Question: I have a list, it captured moving finger, and you can delete an item by sliding your finger
if the image is not loaded in my container, with ImageView.setImage(), the container moves correctly.
However, if I loaded one image the container moves slowler.
Why is this happening?
Attach images below.
1.moves correctly

1. not moves correctly always moves the container from left to rigth
Why is it?
Thanks.
i reduced bitmap to 150 kb and continue equal.
leave my code
'''
objelementos.lnyDatosCliente.setOnTouchListener(new OnTouchListener() {
@Override
public boolean onTouch(View v, final MotionEvent event) {
final CCliente objcCCliente = lstLista.get(objelementos.posicion);
CAnimaciones objAnmanim = new CAnimaciones();
Display pantalla = afrmGstionClientes.getActivity().getWindowManager().getDefaultDisplay();
final int ancho = pantalla.getWidth();
switch ( event.getAction()) {
case MotionEvent.ACTION_DOWN:
fdYPrimeroPulsado = event.getRawY();
fdXPulsadoInicio = event.getRawX();
fdXUltimaPulsado = event.getRawX();
iTamanioLnyPulsado =0;
break;
case MotionEvent.ACTION_MOVE:
float fdXPulsado = event.getRawX();
float fdXMovimiento = fdXPulsado- fdXUltimaPulsado;
objelementos.lnyDatosCliente.setVisibility(4);
objelementos.lnyDatosClienteToMove.setVisibility(0);
objelementos.lnyDatosClienteToMove.setX(fdXMovimiento);
iTamanioLnyPulsado =1;
break;
case MotionEvent.ACTION_UP: case MotionEvent.ACTION_CANCEL:
float fdXPulsad = event.getRawX();
float xmov =fdXPulsad- fdXUltimaPulsado;
fdYUltimoPulsado = event.getRawY();
int difx = (int)fdXPulsad- (int)fdXPulsadoInicio;
if (difx>120){
ObjectAnimator animaciion = objAnmanim.CrearAnimacion(objelementos.lnyDatosClienteToMove, xmov, ancho+10, "x", 85);//(xFin-20, ancho+10, 200) ;
animaciion.start();
new Handler().postDelayed(new Runnable() {
public void run() {
float num = objcCCliente.getposicionXInicio();
AlertDialog.Builder builder = new AlertDialog.Builder(
getContext());
builder.setIcon(R.drawable.ic_launcher);
builder.setTitle("!AVISO!");
builder.setMessage("?Estas seguro de eliminar el cliente?")
.setPositiveButton("Si", new DialogInterface.OnClickListener() {
public void onClick(DialogInterface dialog, int id) {
CustomAdapterListadoClientes.this.lstLista.remove(objelementos.posicion);
CustomAdapterListadoClientes.this.notifyDataSetChanged();
dialog.dismiss();
}
})
.setNegativeButton("No", new DialogInterface.OnClickListener() {
public void onClick(DialogInterface dialog, int id) {
vol(ancho-10, objelementos.lnyDatosCliente.getX(), objelementos.lnyDatosClienteToMove, 180, objelementos.lnyDatosCliente);
dialog.dismiss();
}
});
AlertDialog dialog = builder.create();
dialog.show();
}
}, animaciion.getDuration());
}else{
if (iTamanioLnyPulsado==0){
float dify = fdYPrimeroPulsado -fdYUltimoPulsado;
if (dify<0){
dify*=-1;
}
if (dify<10){
float fddondeesta = objelementos.lnyDatosCliente.getY();
ObjectAnimator animaciion = objAnmanim.CrearAnimacion(objelementos.lnyDatosCliente, fddondeesta-1, fddondeesta, "x",50);
animaciion.start();
Cnavegar objNavegar = new Cnavegar();
AfrmHigthModificationCliente afrmModificacion = new AfrmHigthModificationCliente(true, objcCCliente,afrmGstionClientes);
objNavegar.RemplazarFragmento(R.id.rtlAltas, afrmModificacion, "AfrmHigthModificationCliente", afrmGstionClientes.getActivity().getSupportFragmentManager());
}
}else{
if (difx>0){
vol(xmov, objelementos.lnyDatosCliente.getX(), objelementos.lnyDatosClienteToMove, 180, objelementos.lnyDatosCliente);
}else{
vol(xmov, objelementos.lnyDatosCliente.getX(), objelementos.lnyDatosClienteToMove, 180, objelementos.lnyDatosCliente);
}
}
}
break;
}
return true;
}
});
'''
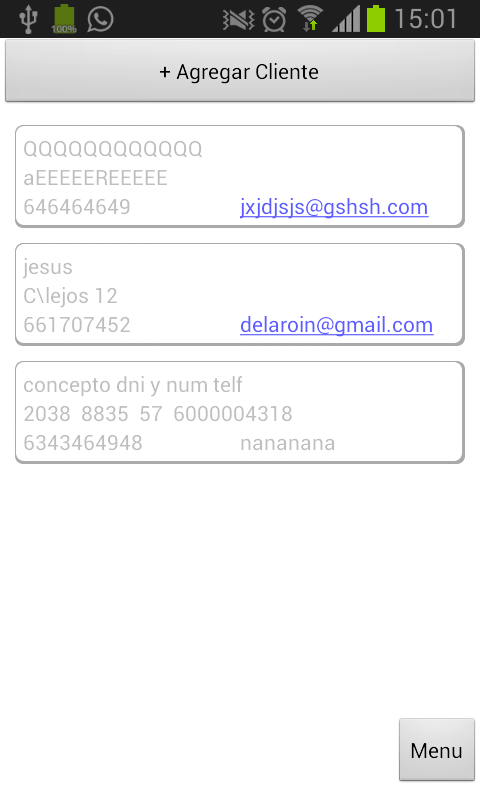
Answer: solve my problem of slow , which resided not in the size of the image
I used two linear layout changing your visibility associated with this adapter to change it to visible or invisiblo gone.
he adapter had to rewrite the code again and has this was because my problem.
now only work with linerar layout unchanged visibility, position and only my application I run to perfection
thanks for your help everyone